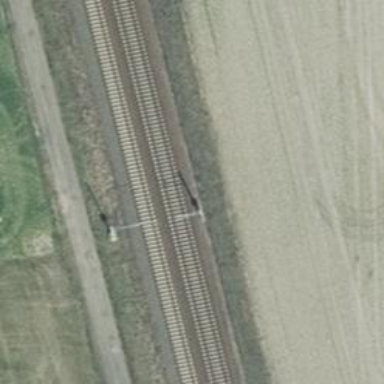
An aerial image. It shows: Milestone along the railway track with catenary mast.